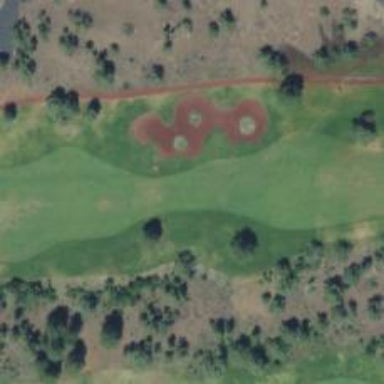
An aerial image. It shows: View of golf hole.